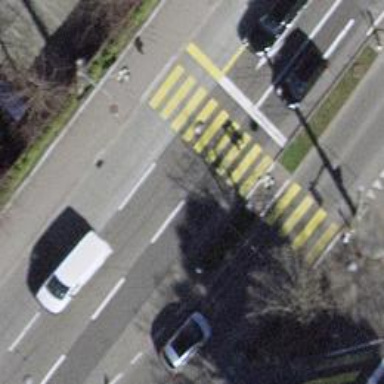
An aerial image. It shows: Secondary road with asphalt surface and trolley wire.